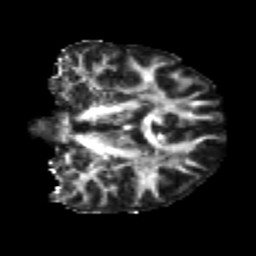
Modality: FA
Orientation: coronal
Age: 21
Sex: male
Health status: healthy
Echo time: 0.074 s